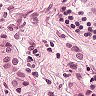
Metastatic tissue present: yes